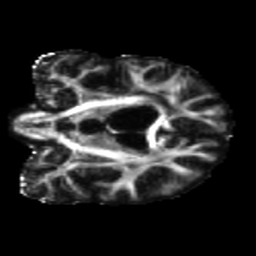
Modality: FA
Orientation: coronal
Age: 63
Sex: female
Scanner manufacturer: siemens
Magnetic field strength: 3 T
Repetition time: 5.47 s
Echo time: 0.0854 s